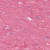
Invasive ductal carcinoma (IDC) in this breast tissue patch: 0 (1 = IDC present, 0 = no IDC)